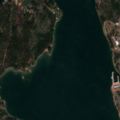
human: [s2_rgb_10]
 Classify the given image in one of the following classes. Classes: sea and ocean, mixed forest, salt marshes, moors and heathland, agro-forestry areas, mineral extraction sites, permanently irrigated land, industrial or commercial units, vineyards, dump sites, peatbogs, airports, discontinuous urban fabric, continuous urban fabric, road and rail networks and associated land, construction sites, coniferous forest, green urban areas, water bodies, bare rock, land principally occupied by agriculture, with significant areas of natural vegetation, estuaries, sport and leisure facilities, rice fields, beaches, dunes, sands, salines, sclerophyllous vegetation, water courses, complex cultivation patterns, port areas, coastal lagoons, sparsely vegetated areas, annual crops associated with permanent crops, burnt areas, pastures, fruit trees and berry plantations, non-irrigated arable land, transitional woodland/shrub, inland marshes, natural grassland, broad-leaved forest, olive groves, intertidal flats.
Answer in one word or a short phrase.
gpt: discontinuous urban fabric, coniferous forest, sea and ocean